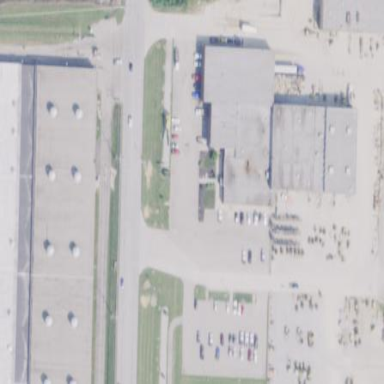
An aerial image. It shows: Building with trade shop.